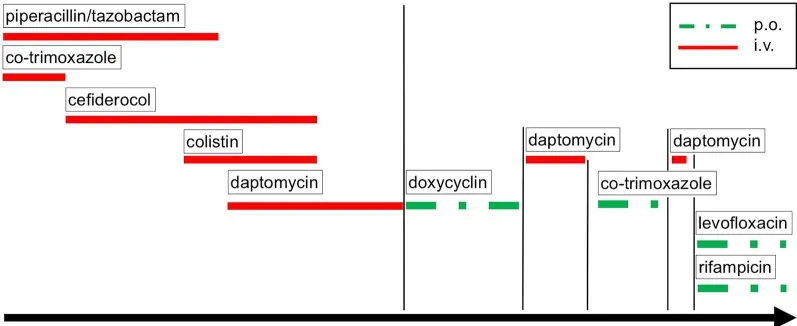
Antimicrobial drug therapy over time. P. O. Oral application, i. V. Intravenous application.
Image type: chart (chart)